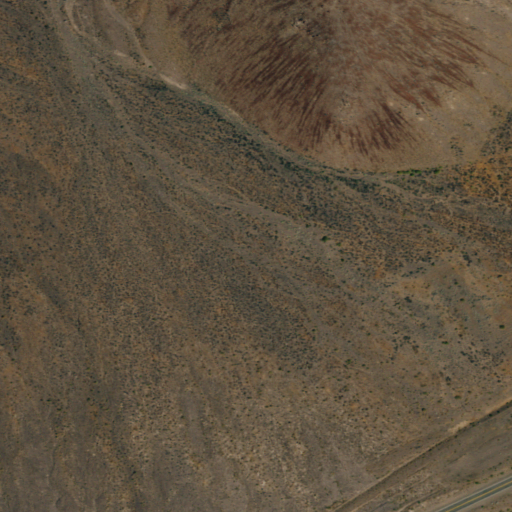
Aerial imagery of valley in Nevada named Bobcat Canyon containing shrub and medium intensity development